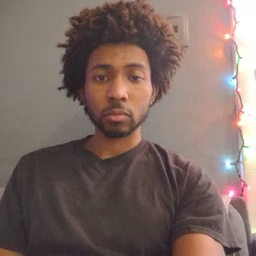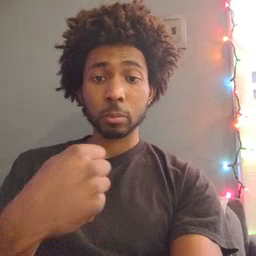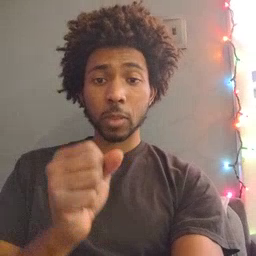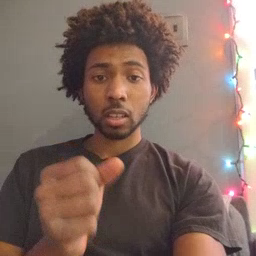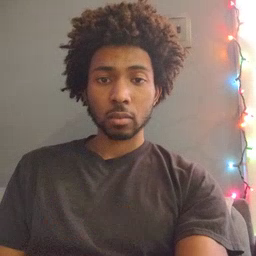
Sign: make